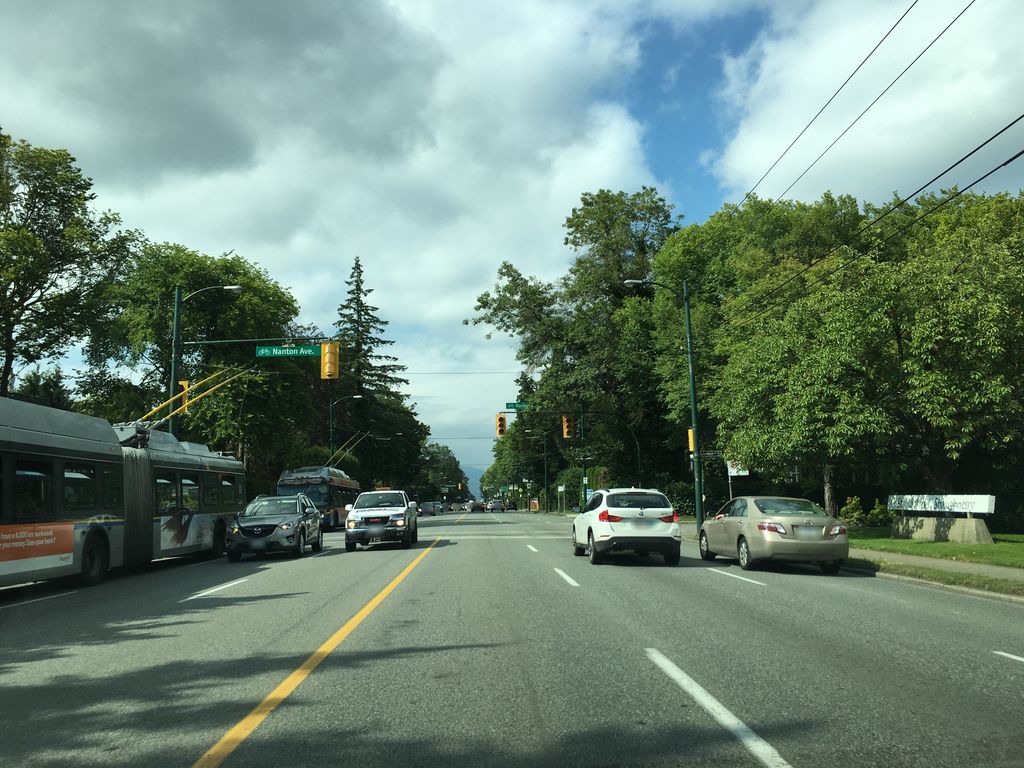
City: vancouver